Interaction volume radius: 5 \u00c5
Interaction volume height: 25 \u00c5
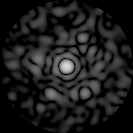
Disorder parameter: 0.8314